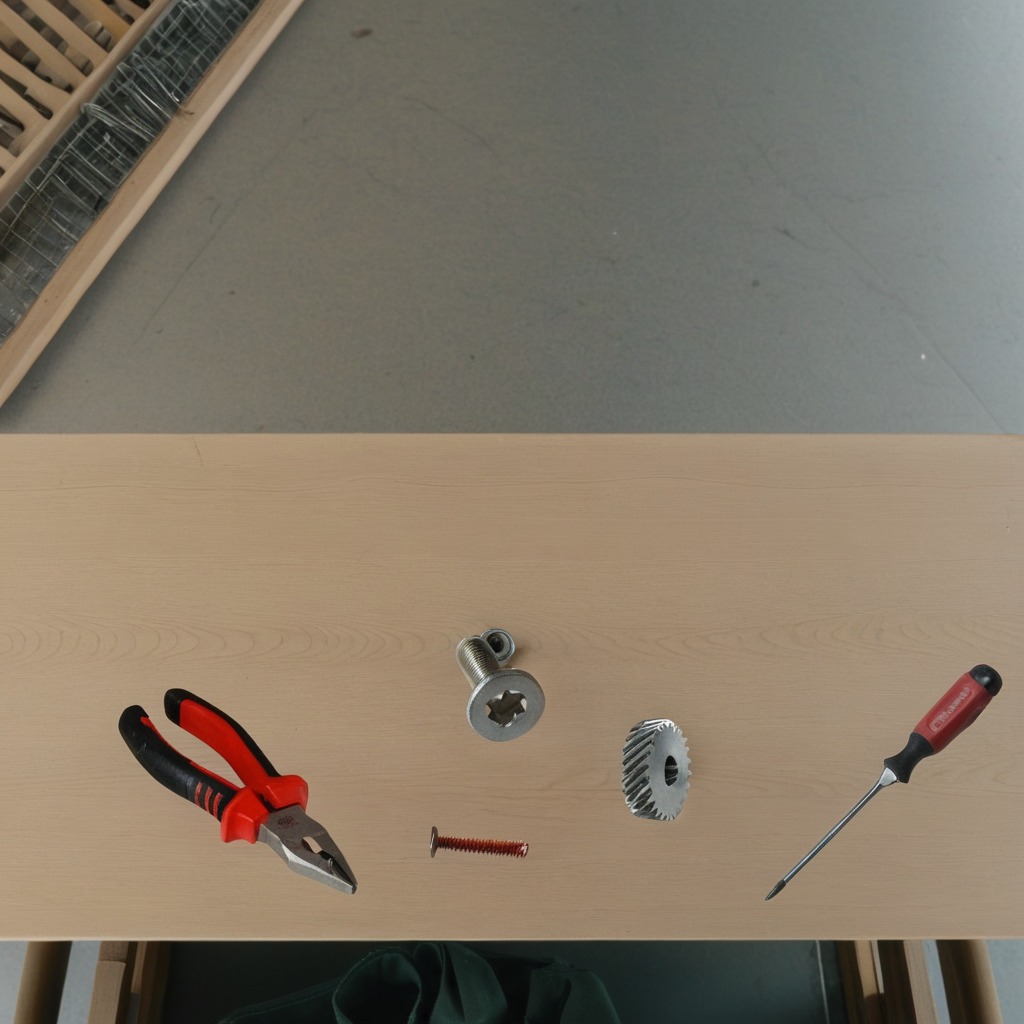
A gear with teeth, a metal machine screw, an iron nail, pliers, and a screwdriver are lying on the workbench.